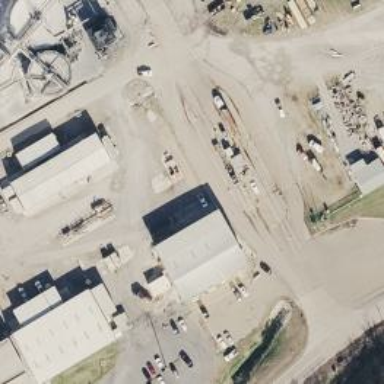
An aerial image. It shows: Weighbridge facility.